Question: I'm working on a control. This control needs to be styled with input from an external source. I've looked for solutions and found a few that didn't break the code. However it is not styling the button. I set the style to the resources. Apply a reference to it on the button. Initialize the content, but the styles are not applied.
'''
public MainPage()
{
//String[] settings = Application.Current.Resources["settings"].ToString().Split(new Char[1] { ':' });
String[] settings = "_icons/pngp/2933.png:1:ff0000:Select files from disk...:36:36".Split(new Char[1] { ':' });
//style the dialog button
ImageBrush image = new ImageBrush();
image.ImageSource = new BitmapImage(new Uri(settings[0], UriKind.Relative));
Button dialogButton = new Button();
dialogButton.Background = image;
var styleOverride = new Style(typeof(Button)) ;
styleOverride.Setters.Add(new Setter(Border.CornerRadiusProperty, new CornerRadius(0)));
styleOverride.Setters.Add(new Setter(Border.BorderBrushProperty, colorConverter(settings[2])));
styleOverride.Setters.Add(new Setter(Border.BorderThicknessProperty, new Thickness(double.Parse(settings[1]))));
this.Resources.Add("key", styleOverride);
dialogButton.Style = this.Resources["key"] as Style;
dialogButton.Height = double.Parse(settings[4]);
dialogButton.Width = double.Parse(settings[5]);
//attach the click handler;
dialogButton.Click += dialogButton_Click;
ToolTip tooltip = new ToolTip();
tooltip.Content = settings[3];
ToolTipService.SetToolTip(dialogButton, tooltip);
this.InitializeComponent();
this.LayoutRoot.Children.Add(dialogButton);
this.LayoutRoot.Drop += this.Canvas_Drop;
}
'''
I've hardcoded the 'settings' string. Normally this is dynamic and comes from an external resource. The question is why is 'dialogButton.Style = this.Resources["key"] as Style;' not applying the desired style effects?
The image shows the result now (left) and the desired effect (right). No rounded border and a different border-color. And no, red isn't going to be the final color. It's for debugging.

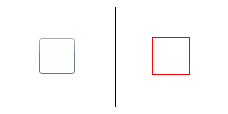
Answer: There are two issues in your code.
First, you are using 'Border.BorderBrushProperty' and 'Border.BorderThicknessProperty' which are not the dependency properties in 'Button' control. You should change them to 'Button.BorderBrushProperty' and 'Button.BorderThicknessProperty' respectively, like the following -
'''
styleOverride.Setters.Add(new Setter(Button.BorderBrushProperty, colorConverter(settings[2])));
styleOverride.Setters.Add(new Setter(Button.BorderThicknessProperty, new Thickness(double.Parse(settings[1]))));
'''
The second issue is that there's no 'CornerRadius' dependency property in a 'Button' control. So you can't simply change it to 'Button.CornerRadiusProperty'.
The workaround is, define a local 'Button' 'Style' inside your page, and then use 'TemplateBinding' to bind the 'CornerRadius' of the 'Border' (inside the 'ControlTemplate' of the 'Button') to the 'Tag' dependency property. This part is easier to be done in xaml.
'''
CornerRadius="{TemplateBinding Tag}"
'''
And then, you just need to apply the 'Style' as the 'BaseOn' of your override 'Style' and update the 'Tag' property instead.
'''
var styleOverride = new Style(typeof(Button))
{
BasedOn = (Style)this.Resources["ButtonStyle1"]
};
styleOverride.Setters.Add(new Setter(Button.TagProperty, new CornerRadius(0)));
'''
Here attaches the full xaml 'Button' 'Style'.
'''
<Style x:Key="ButtonStyle1" TargetType="Button">
<Setter Property="Template">
<Setter.Value>
<ControlTemplate TargetType="Button">
<Grid>
<VisualStateManager.VisualStateGroups>
<VisualStateGroup x:Name="CommonStates">
<VisualState x:Name="Normal"/>
<VisualState x:Name="MouseOver">
<Storyboard>
<DoubleAnimation Duration="0" To="1" Storyboard.TargetProperty="Opacity" Storyboard.TargetName="BackgroundAnimation"/>
<ColorAnimation Duration="0" To="#F2FFFFFF" Storyboard.TargetProperty="(Rectangle.Fill).(GradientBrush.GradientStops)[1].(GradientStop.Color)" Storyboard.TargetName="BackgroundGradient"/>
<ColorAnimation Duration="0" To="#CCFFFFFF" Storyboard.TargetProperty="(Rectangle.Fill).(GradientBrush.GradientStops)[2].(GradientStop.Color)" Storyboard.TargetName="BackgroundGradient"/>
<ColorAnimation Duration="0" To="#7FFFFFFF" Storyboard.TargetProperty="(Rectangle.Fill).(GradientBrush.GradientStops)[3].(GradientStop.Color)" Storyboard.TargetName="BackgroundGradient"/>
</Storyboard>
</VisualState>
<VisualState x:Name="Pressed">
<Storyboard>
<ColorAnimation Duration="0" To="#FF6DBDD1" Storyboard.TargetProperty="(Border.Background).(SolidColorBrush.Color)" Storyboard.TargetName="Background"/>
<DoubleAnimation Duration="0" To="1" Storyboard.TargetProperty="Opacity" Storyboard.TargetName="BackgroundAnimation"/>
<ColorAnimation Duration="0" To="#D8FFFFFF" Storyboard.TargetProperty="(Rectangle.Fill).(GradientBrush.GradientStops)[0].(GradientStop.Color)" Storyboard.TargetName="BackgroundGradient"/>
<ColorAnimation Duration="0" To="#C6FFFFFF" Storyboard.TargetProperty="(Rectangle.Fill).(GradientBrush.GradientStops)[1].(GradientStop.Color)" Storyboard.TargetName="BackgroundGradient"/>
<ColorAnimation Duration="0" To="#8CFFFFFF" Storyboard.TargetProperty="(Rectangle.Fill).(GradientBrush.GradientStops)[2].(GradientStop.Color)" Storyboard.TargetName="BackgroundGradient"/>
<ColorAnimation Duration="0" To="#3FFFFFFF" Storyboard.TargetProperty="(Rectangle.Fill).(GradientBrush.GradientStops)[3].(GradientStop.Color)" Storyboard.TargetName="BackgroundGradient"/>
</Storyboard>
</VisualState>
<VisualState x:Name="Disabled"/>
</VisualStateGroup>
<VisualStateGroup x:Name="FocusStates">
<VisualState x:Name="Focused"/>
<VisualState x:Name="Unfocused"/>
</VisualStateGroup>
</VisualStateManager.VisualStateGroups>
<Border x:Name="Background" BorderBrush="{TemplateBinding BorderBrush}" BorderThickness="{TemplateBinding BorderThickness}" Background="White" CornerRadius="{TemplateBinding Tag}">
<Grid Background="{TemplateBinding Background}" Margin="1" d:IsHidden="True">
<Border x:Name="BackgroundAnimation" Background="#FF448DCA" Opacity="0" d:IsHidden="True"/>
<Rectangle x:Name="BackgroundGradient" d:IsHidden="True">
<Rectangle.Fill>
<LinearGradientBrush EndPoint=".7,1" StartPoint=".7,0">
<GradientStop Color="#FFFFFFFF" Offset="0"/>
<GradientStop Color="#F9FFFFFF" Offset="0.375"/>
<GradientStop Color="#E5FFFFFF" Offset="0.625"/>
<GradientStop Color="#C6FFFFFF" Offset="1"/>
</LinearGradientBrush>
</Rectangle.Fill>
</Rectangle>
</Grid>
</Border>
<ContentPresenter x:Name="contentPresenter" ContentTemplate="{TemplateBinding ContentTemplate}" Content="{TemplateBinding Content}" HorizontalAlignment="{TemplateBinding HorizontalContentAlignment}" Margin="{TemplateBinding Padding}" VerticalAlignment="{TemplateBinding VerticalContentAlignment}" d:IsHidden="True"/>
</Grid>
</ControlTemplate>
</Setter.Value>
</Setter>
</Style>
'''
I tested the code and the result is exactly what you expected.
Hope this helps!